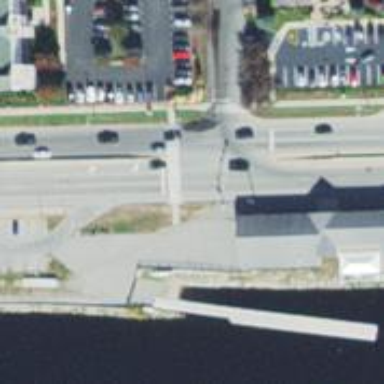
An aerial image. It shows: Marked crossing on asphalt footway.